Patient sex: M
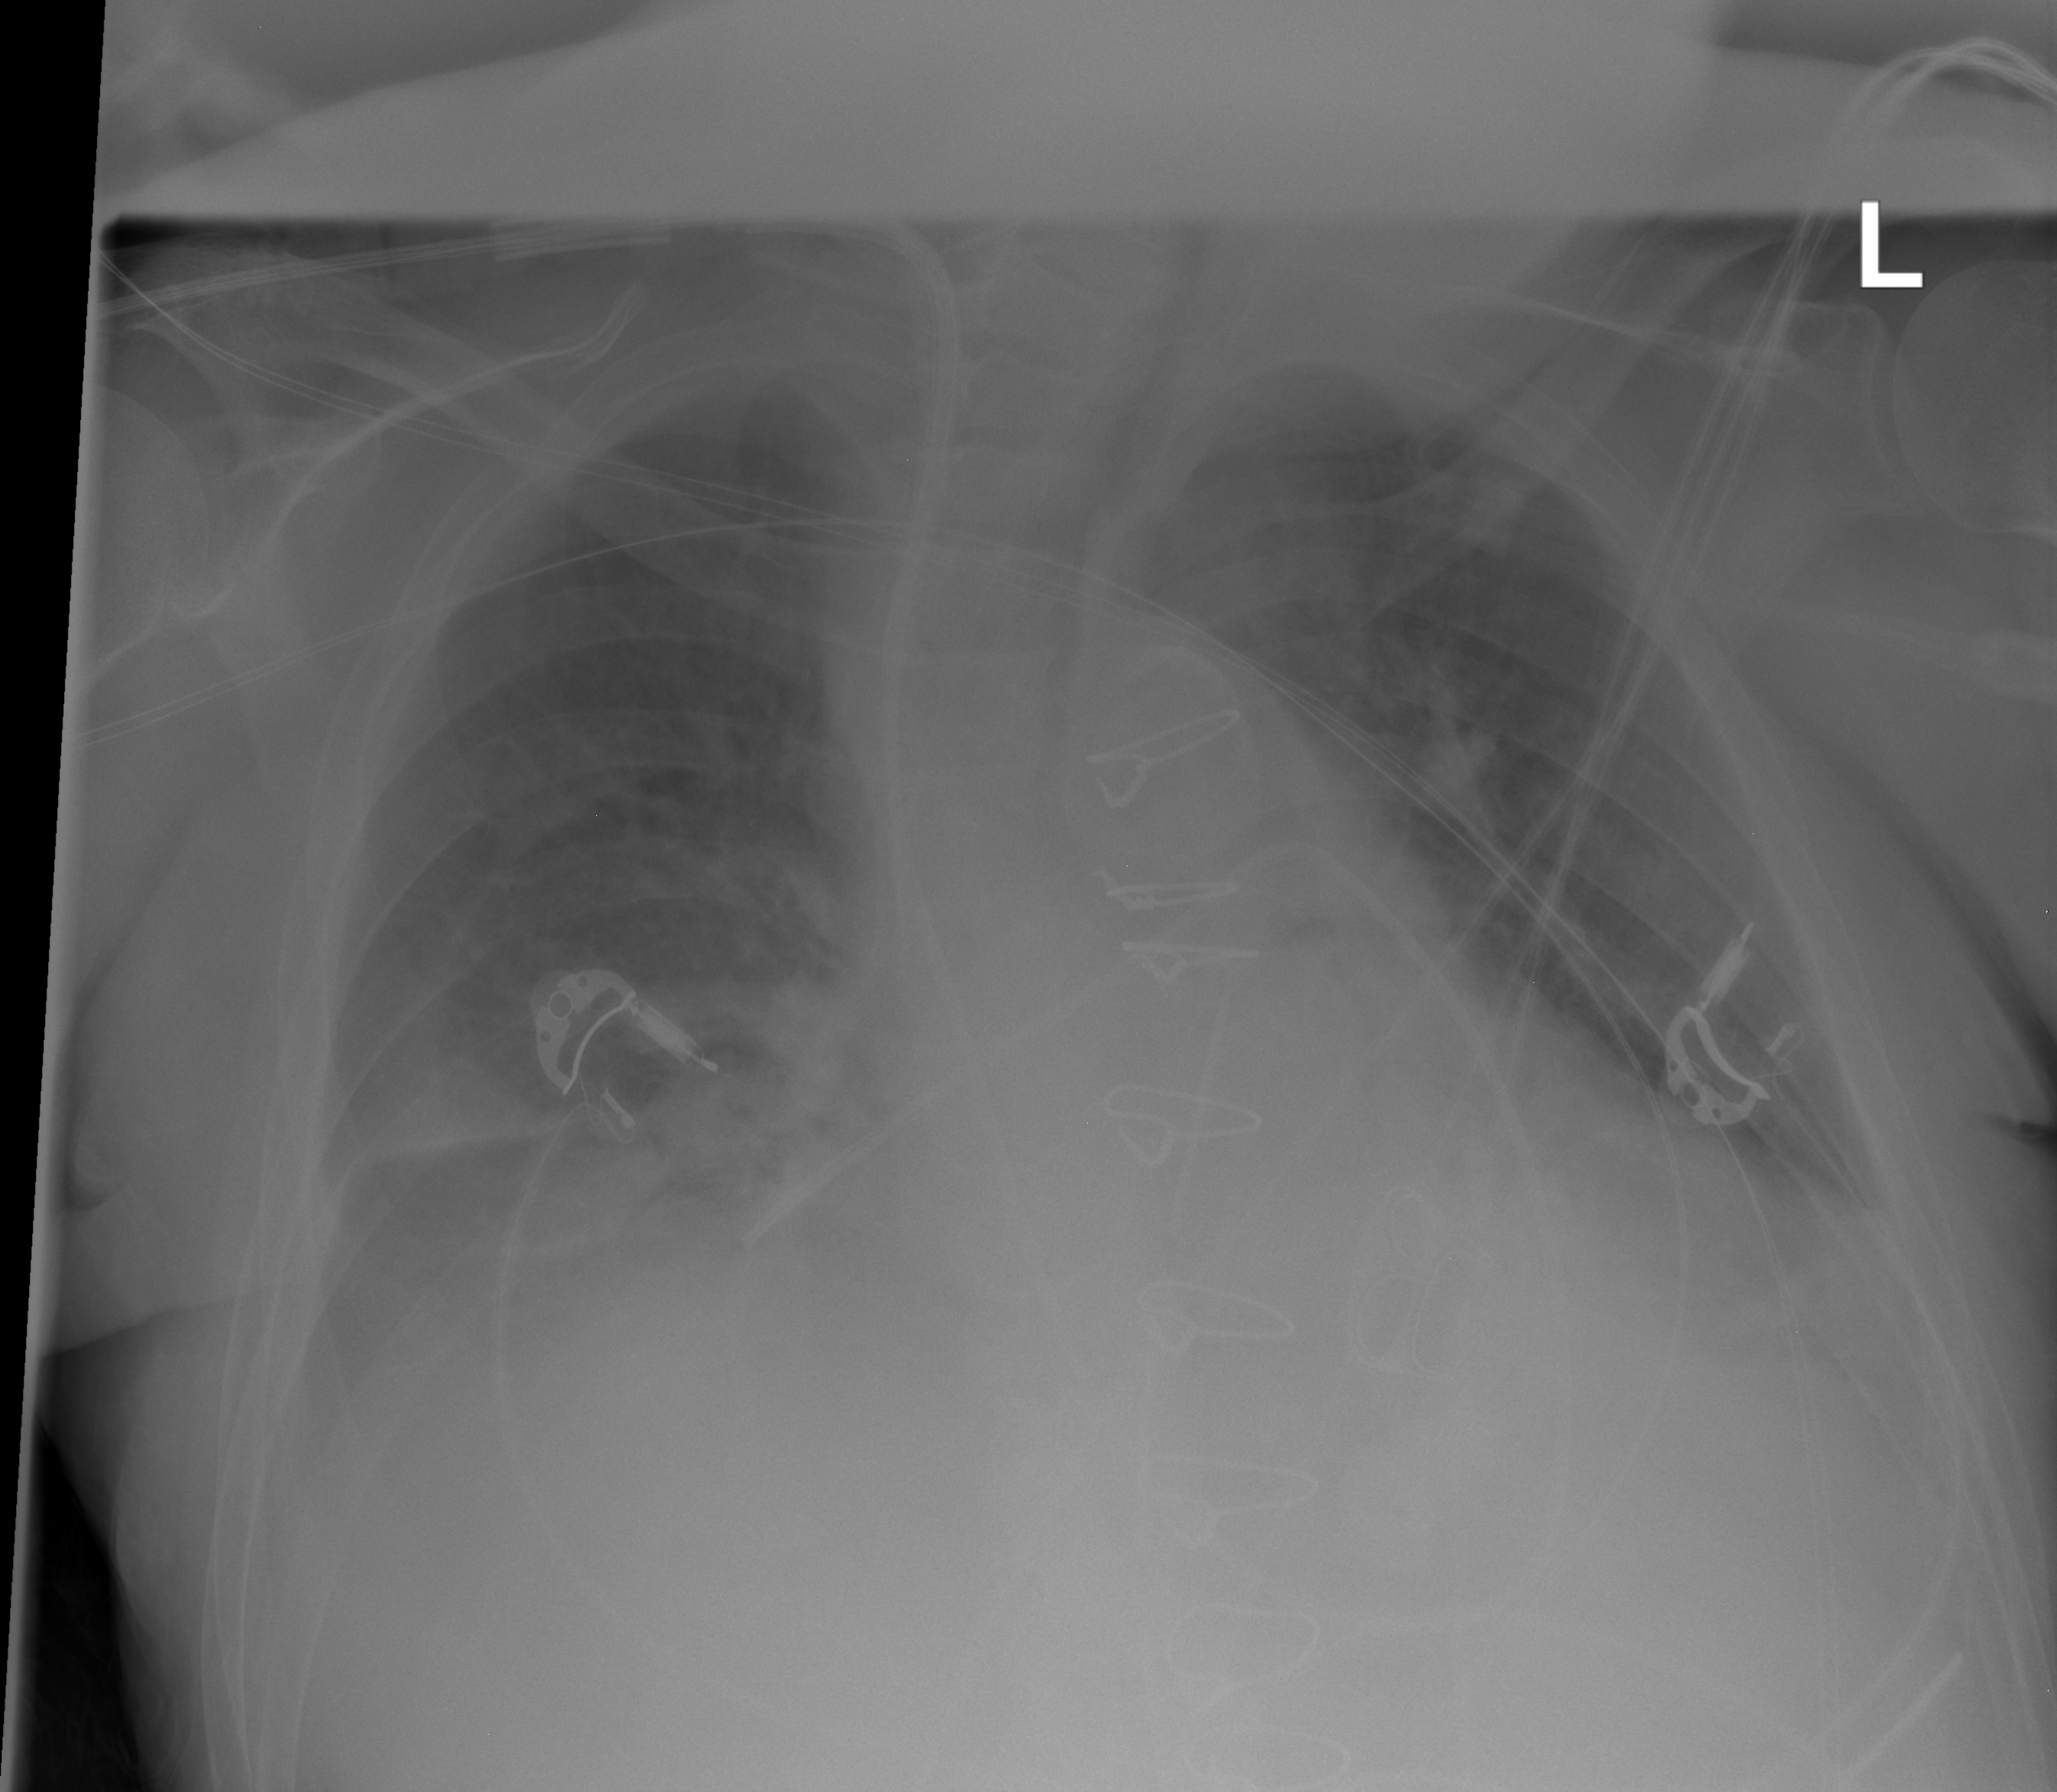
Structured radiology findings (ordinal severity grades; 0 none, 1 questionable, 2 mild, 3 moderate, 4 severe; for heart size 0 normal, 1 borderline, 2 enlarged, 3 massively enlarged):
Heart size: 2
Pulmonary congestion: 0
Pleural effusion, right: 3
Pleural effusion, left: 2
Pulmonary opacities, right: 0
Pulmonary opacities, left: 0
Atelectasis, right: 2
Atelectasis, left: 2